Question: I am trying to show two number picker on dialog using java only, The code is working but i am not able to arrange it on equal width.
'''
RelativeLayout relative = new RelativeLayout(mContext);
final NumberPicker aNumberPicker = new NumberPicker(mContext);
aNumberPicker.setMaxValue(50);
aNumberPicker.setMinValue(1);
final NumberPicker aNumberPickerA = new NumberPicker(mContext);
aNumberPickerA.setMaxValue(11);
aNumberPickerA.setMinValue(1);
aNumberPickerA.setDisplayedValues(new String[] { "Tea Cup", "Glass","Plate","Small Plate","Cutlets","Medium","Piece","Katori","Balls","Serving","egg"});
RelativeLayout.LayoutParams params = new RelativeLayout.LayoutParams(50, 50);
RelativeLayout.LayoutParams numPicerParams = new RelativeLayout.LayoutParams(RelativeLayout.LayoutParams.WRAP_CONTENT, RelativeLayout.LayoutParams.WRAP_CONTENT);
RelativeLayout.LayoutParams qPicerParams = new RelativeLayout.LayoutParams(RelativeLayout.LayoutParams.WRAP_CONTENT, RelativeLayout.LayoutParams.WRAP_CONTENT);
numPicerParams.addRule(RelativeLayout.CENTER_IN_PARENT);
qPicerParams.addRule(RelativeLayout.ALIGN_PARENT_RIGHT);
relative.setLayoutParams(params);
relative.addView(aNumberPicker,numPicerParams);
relative.addView(aNumberPickerA,qPicerParams);
AlertDialog.Builder alertDialogBuilder = new AlertDialog.Builder(mContext);
alertDialogBuilder.setTitle("Select the number");
alertDialogBuilder.setView(relative);
alertDialogBuilder
.setCancelable(false)
.setPositiveButton("Ok",
new DialogInterface.OnClickListener() {
public void onClick(DialogInterface dialog,
int id) {
Log.e("","New Quantity Value : "+ aNumberPicker.getValue());
}
})
.setNegativeButton("Cancel",
new DialogInterface.OnClickListener() {
public void onClick(DialogInterface dialog,
int id) {
dialog.cancel();
}
});
AlertDialog alertDialog = alertDialogBuilder.create();
alertDialog.show();
'''

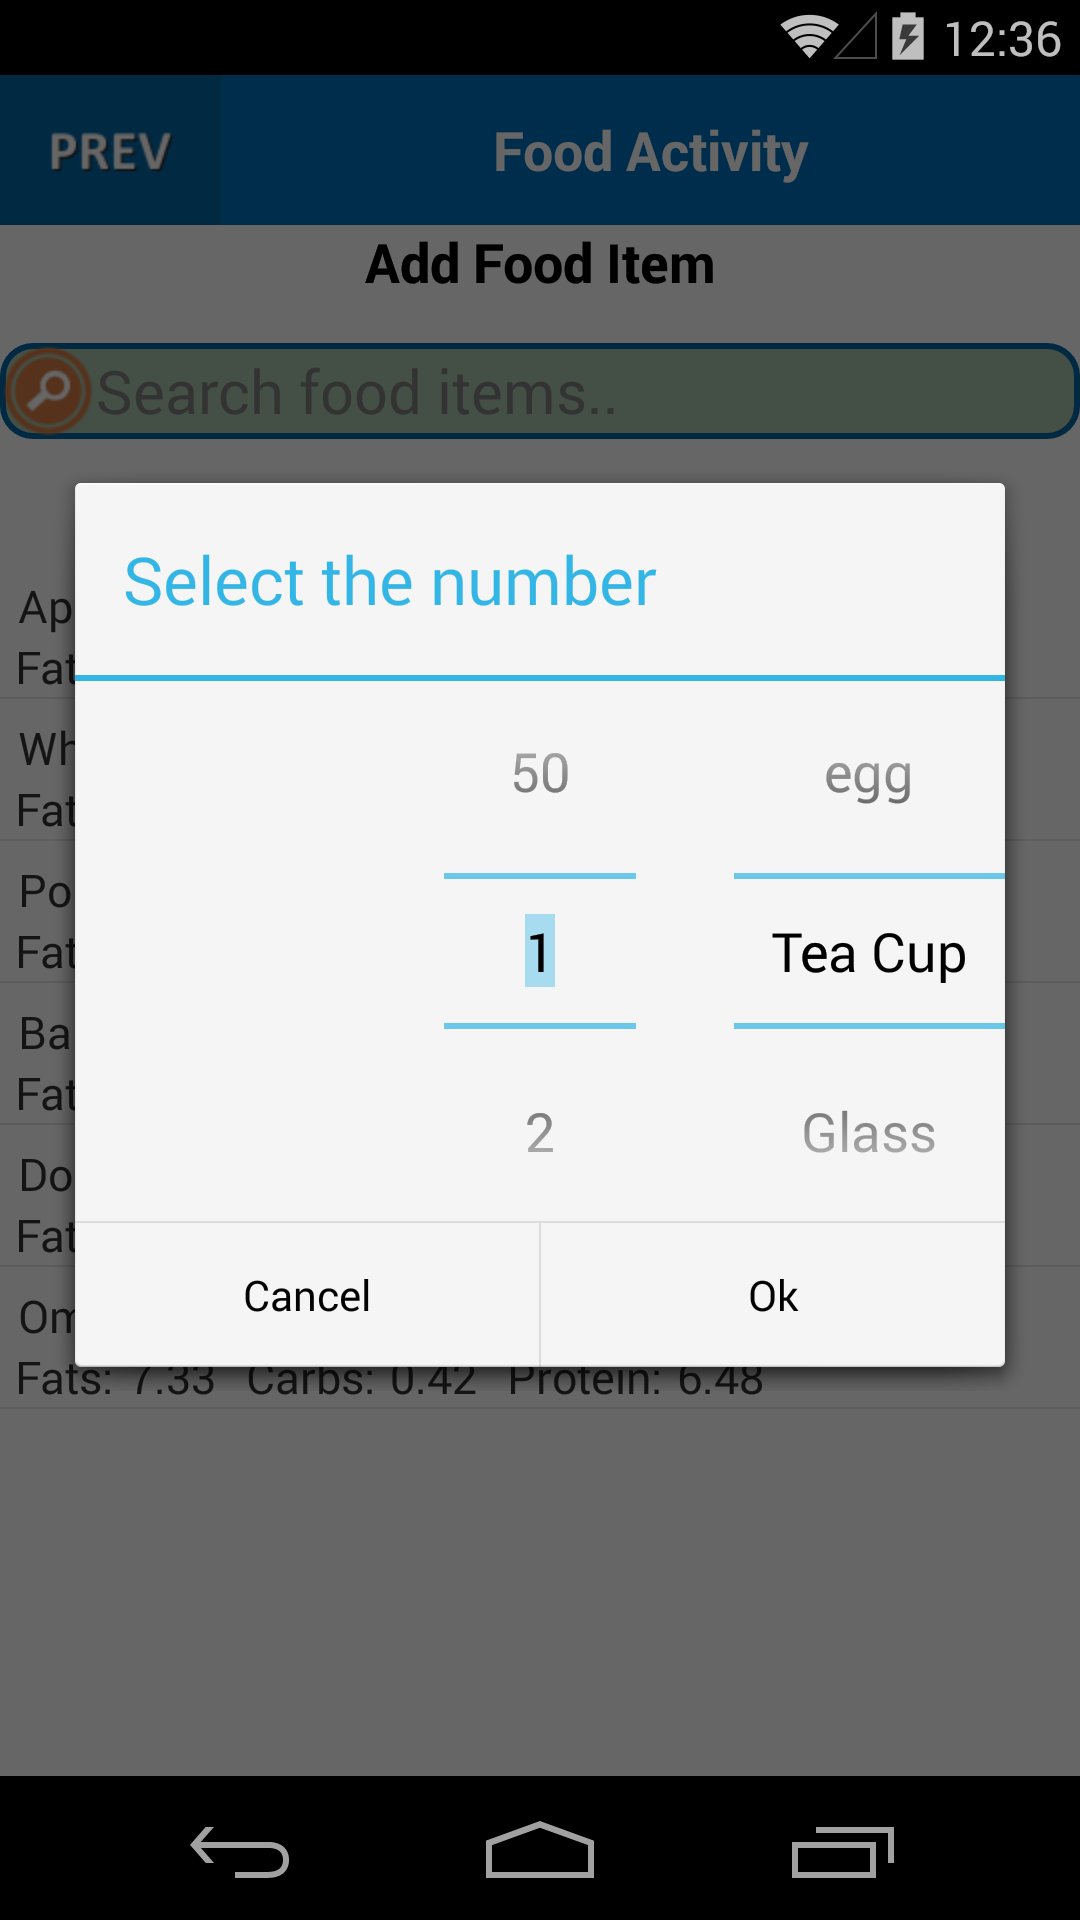
Answer: You are setting on views which are added to . You should use in place of as parent of . Setting the won't work on .
Edit:
I would have used a LinearLayout as parent with setting orientation to Horizontal and children weights to '1'. Which would be something like this...
'''
LinearLayout LL = new LinearLayout(mContext);
LL.setOrientation(LinearLayout.HORIZONTAL);
//
final NumberPicker aNumberPicker = new NumberPicker(mContext);
aNumberPicker.setMaxValue(50);
aNumberPicker.setMinValue(1);
//
final NumberPicker aNumberPickerA = new NumberPicker(mContext);
aNumberPickerA.setMaxValue(11);
aNumberPickerA.setMinValue(1);
aNumberPickerA.setDisplayedValues(new String[] { "Tea Cup", "Glass","Plate","Small Plate","Cutlets","Medium","Piece","Katori","Balls","Serving","egg"});
//
LinearLayout.LayoutParams params = new LinearLayout.LayoutParams(50, 50);
params.gravity = Gravity.CENTER;
//
LinearLayout.LayoutParams numPicerParams = new LinearLayout.LayoutParams(LinearLayout.LayoutParams.MATCH_PARENT, LinearLayout.LayoutParams.WRAP_CONTENT);
numPicerParams.weight = 1;
//
LinearLayout.LayoutParams qPicerParams = new LinearLayout.LayoutParams(LinearLayout.LayoutParams.MATCH_PARENT, LinearLayout.LayoutParams.WRAP_CONTENT);
qPicerParams.weight = 1;
//
LL.setLayoutParams(params);
LL.addView(aNumberPicker,numPicerParams);
LL.addView(aNumberPickerA,qPicerParams);
'''
I hope this helps.
Good Luck. :)